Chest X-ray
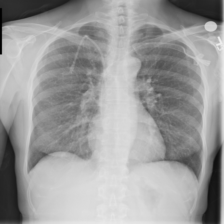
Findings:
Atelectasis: negative
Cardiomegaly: negative
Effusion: negative
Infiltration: negative
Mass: negative
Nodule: negative
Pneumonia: negative
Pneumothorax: negative
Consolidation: negative
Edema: negative
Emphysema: negative
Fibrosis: negative
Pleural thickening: negative
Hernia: negative